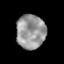
Tissue: prostate
Cell type: Epithelial cells
Senescence score: 0.3442
Nuclear area (px): 975
Mean DAPI intensity: 150.985